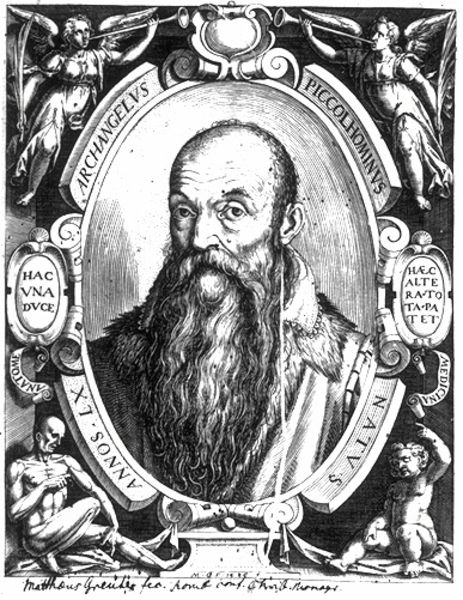
Titel: Bildnis des Archangelus Piccolomini
Künstler: Matthäus Greuter
Institution: (Seriendruck)
Schlagwörter: flügel, körper, mann, nackt, nackter, weiß, sitzen, grau, mund, männer, nase, ohr, schwarz, stirn, blick, alt, bart, jacke, augen, barock, falten, gesicht, lang, mensch, pelz, rahmen, tod, vollbart, bildnis, portrait, porträt, auge, haare, mantel, adel, kind, blatt, musik, augenbrauen, brustbild, kontrast, locken, fliegen, oval, engel, putte, putto, fell, schrift, grafik, graphik, ernst, inschrift, glatze, musikinstrument, musizieren, dreiviertelprofil, name, alter, greis, medaillon, rippen, druck, druckgrafik, stich, text, älter, wappen, pelzkragen, voluten, palmen, posaunen, herz, gelehrter, trompeten, fragend, putten, kupferstich, erzengel, putti, handschrift, ehrung, latein, lateinisch, posaunenengel, trompete, umschrift, schriftband, lid, seriendruck, hochgezogen, würdenträger, matthäus, stic, mantelkragen, bann, archangelus, glatz, segelohr, hac una duce, piccolhominis